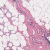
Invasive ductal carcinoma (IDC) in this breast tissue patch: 0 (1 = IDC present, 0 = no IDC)